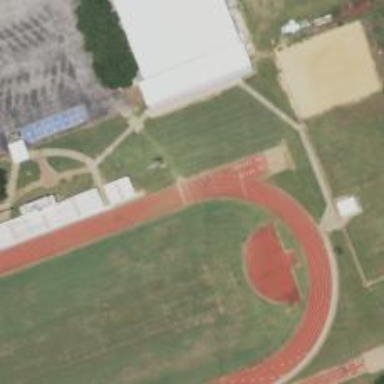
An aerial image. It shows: Athletics track located on leisure land.